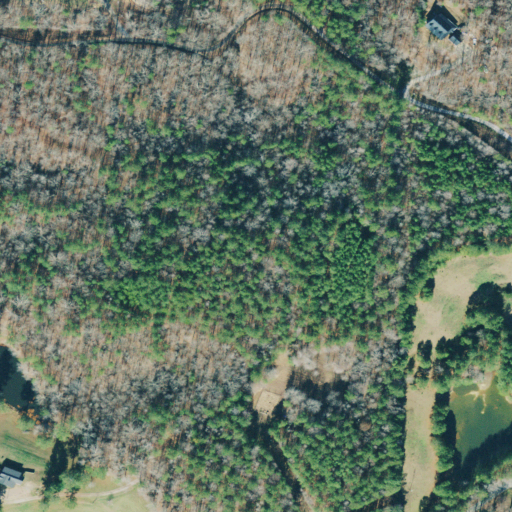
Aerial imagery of mountain in Georgia named Paris Mountain containing deciduous forest, mixed forest, evergreen forest, pasture, open development, shrub, medium intensity development, and low intensity development